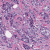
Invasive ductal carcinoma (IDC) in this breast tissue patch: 1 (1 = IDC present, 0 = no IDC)